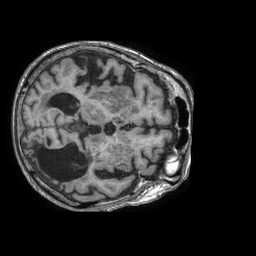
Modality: T1w
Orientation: axial
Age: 80
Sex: female
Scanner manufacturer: philips
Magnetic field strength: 1.5 T
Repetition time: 0.007675 s
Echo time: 0.003492 s